Question: I have read that async/await methods runs in the same thread as caller and I saw it in a WPF application but while testing a code in console application I see it is running in a different thread than caller.
Have I missed something?

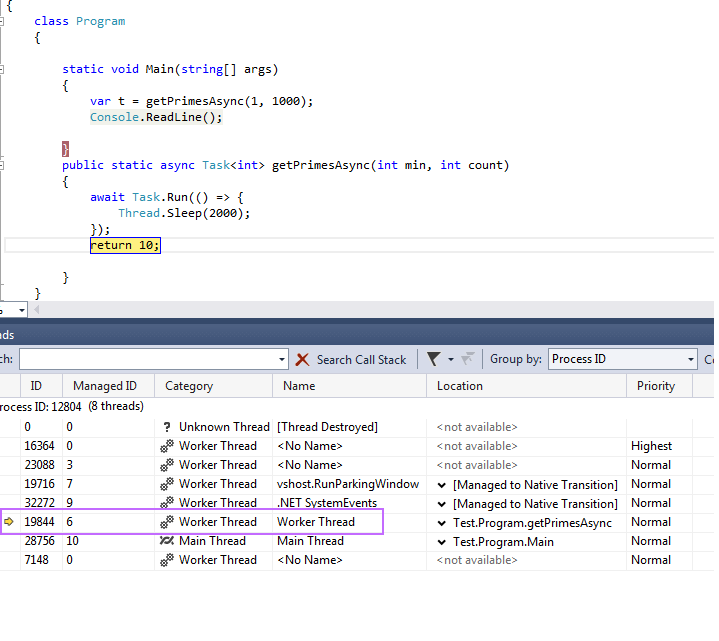
Answer: > Have I missed something?
Sort of. 'await' doesn't know anything about . It causes the code after the 'await' keyword (by default) to run in the same 'SynchronizationContext' as the caller, if it exists.
In the case of a WPF Application, the current 'SynchronizationContext' is setup to marshal the call back to the UI thread, which means it will end up on the UI thread. (The same is true in Windows Forms). In a Console Application, there is no 'SynchronizationContext', so it can't post back onto that context, which means you'll end up on a ThreadPool thread.
If you were to install a custom 'SynchronizationContext' into 'SynchronizationContext.Current', the call would post there. This is not common in Console Applications, however, as it typically requires something like a "message loop" to exist to work properly.